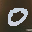
Label: 0